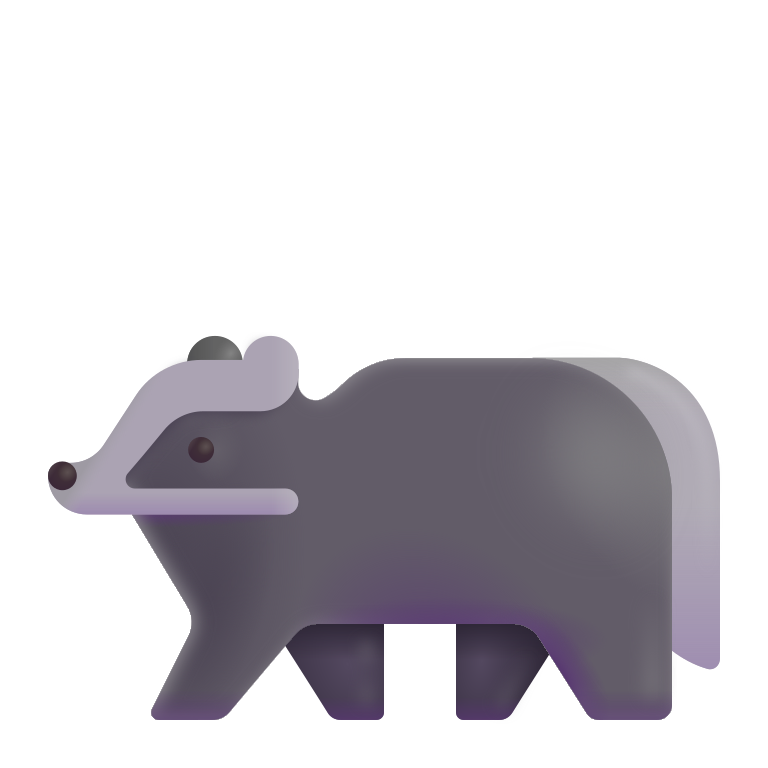
badger color